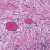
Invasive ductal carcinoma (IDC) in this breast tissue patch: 1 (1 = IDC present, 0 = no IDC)